Question: I was wondering, in r, how would you plot the difference between 2 numbers so that it looks similar to the graph provided where the expected value is the 0 and the observed values are the ones deviating from 0.
Thanks

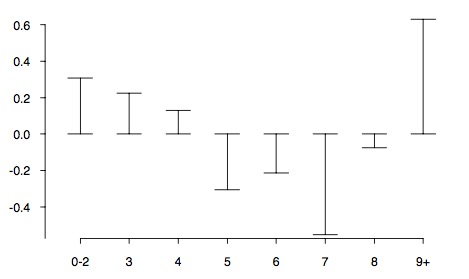
Answer: Adapted from <URL> and assuming that you have a dataframe with columns for 'labels', 'min', and 'max'.
'''
df <- data.frame(id=LETTERS[1:4], min=c(-2,-0.1,-3,0.3), max=c(2,4,1,2))
library(ggplot2)
ggplot(df, aes(x=id))+
geom_linerange(aes(ymin=min,ymax=max),color="black")+
geom_point(aes(y=min),pch=95,size=3,color="black")+
geom_point(aes(y=max),pch=95,size=3,color="black")+
theme_bw()
'''